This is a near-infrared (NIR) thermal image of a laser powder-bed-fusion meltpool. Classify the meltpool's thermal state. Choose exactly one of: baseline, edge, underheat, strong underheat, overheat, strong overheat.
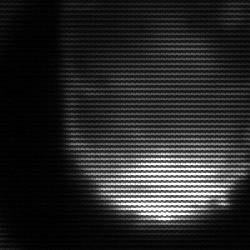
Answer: edge